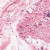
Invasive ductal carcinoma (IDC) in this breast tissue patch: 0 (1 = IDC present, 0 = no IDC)